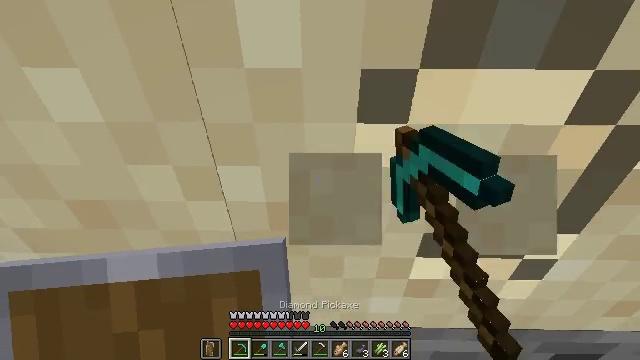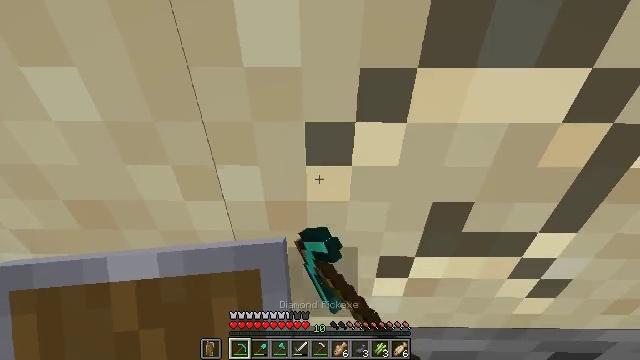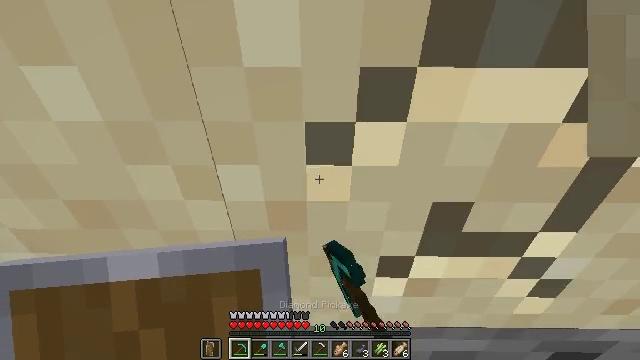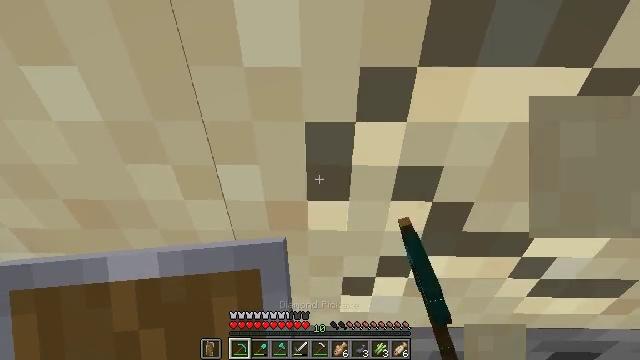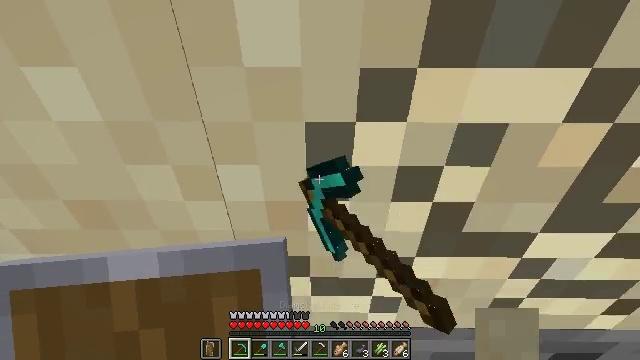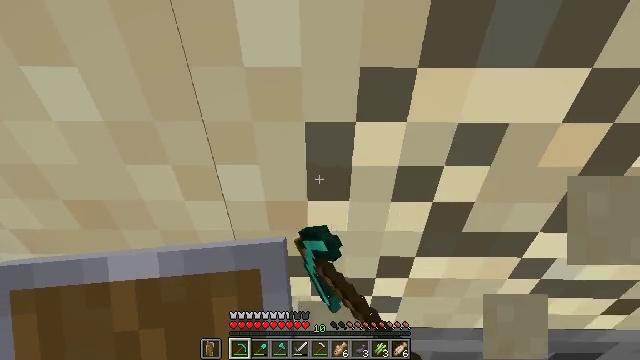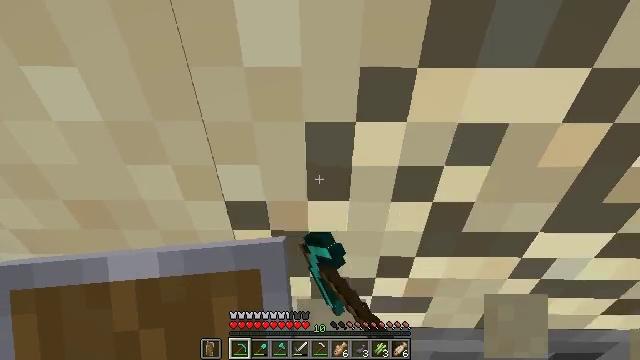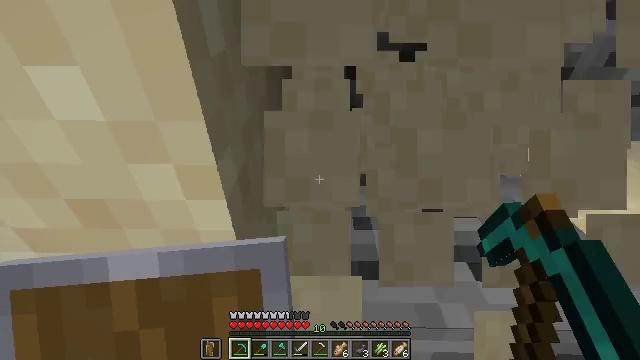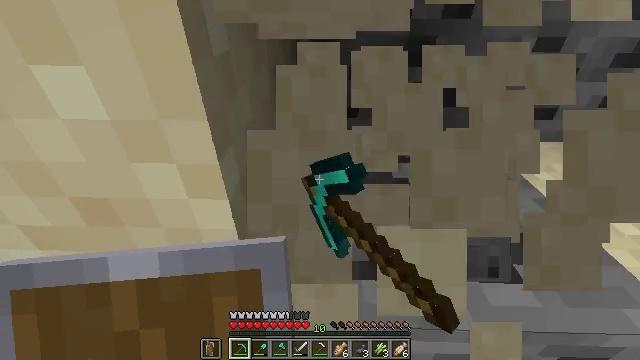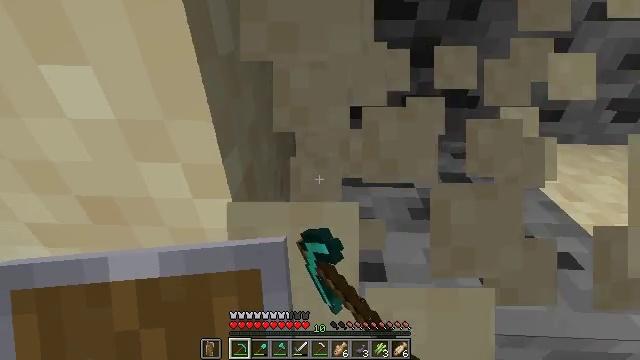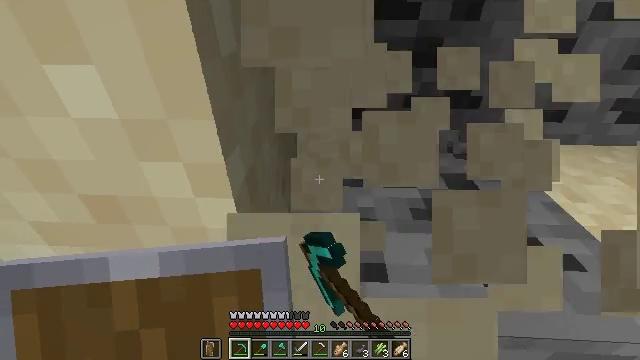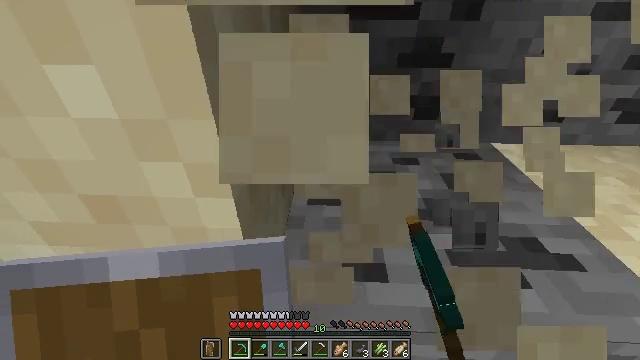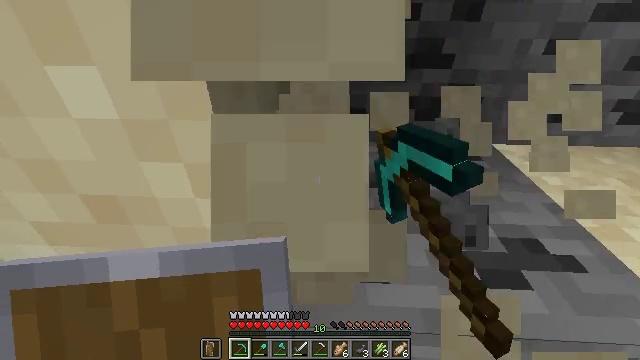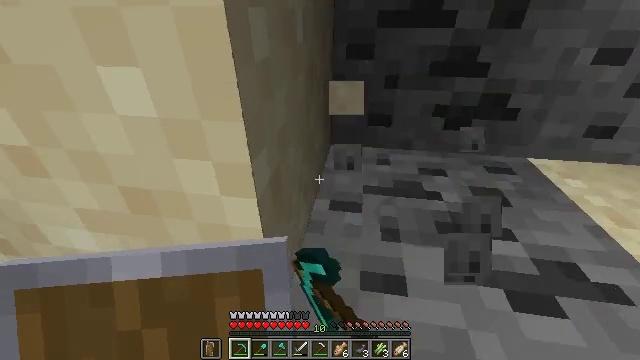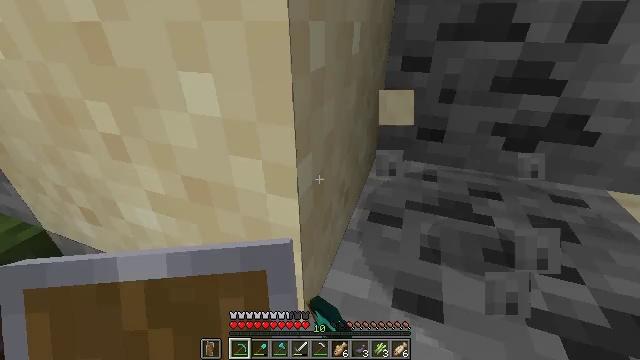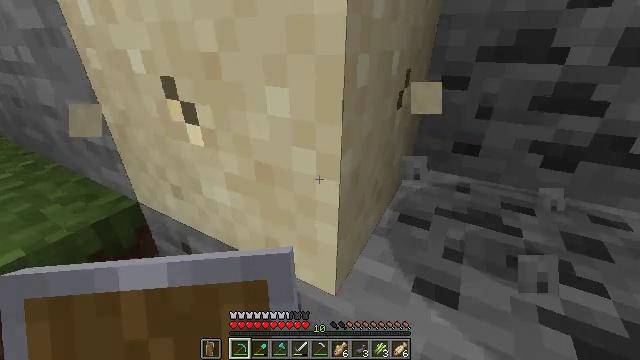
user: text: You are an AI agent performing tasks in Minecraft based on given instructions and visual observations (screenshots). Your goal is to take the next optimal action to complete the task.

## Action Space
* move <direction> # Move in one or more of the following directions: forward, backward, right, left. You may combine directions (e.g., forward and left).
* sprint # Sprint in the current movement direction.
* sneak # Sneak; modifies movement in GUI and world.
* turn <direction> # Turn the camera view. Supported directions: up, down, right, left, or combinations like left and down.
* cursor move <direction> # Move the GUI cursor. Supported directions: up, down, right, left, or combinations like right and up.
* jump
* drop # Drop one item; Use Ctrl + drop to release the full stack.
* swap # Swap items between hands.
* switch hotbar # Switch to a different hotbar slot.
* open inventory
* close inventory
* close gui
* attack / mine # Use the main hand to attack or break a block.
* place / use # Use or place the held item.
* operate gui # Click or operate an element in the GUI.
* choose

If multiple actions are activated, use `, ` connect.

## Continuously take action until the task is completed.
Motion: motion action
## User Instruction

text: Mine sand by the water.
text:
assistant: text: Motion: attack / mine
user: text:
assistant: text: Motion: attack / mine
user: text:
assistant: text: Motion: attack / mine
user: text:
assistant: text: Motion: attack / mine
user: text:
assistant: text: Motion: attack / mine
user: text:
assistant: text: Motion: attack / mine
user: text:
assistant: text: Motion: attack / mine
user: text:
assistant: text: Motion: attack / mine
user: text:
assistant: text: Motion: attack / mine
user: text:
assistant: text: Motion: attack / mine
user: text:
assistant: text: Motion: attack / mine
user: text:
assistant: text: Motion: attack / mine
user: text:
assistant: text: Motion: turn left and up, attack / mine
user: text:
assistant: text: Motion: move back, turn left and up, attack / mine
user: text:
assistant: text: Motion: move back, turn left and up, attack / mine
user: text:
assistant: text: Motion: turn left and up, attack / mine
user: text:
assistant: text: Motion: turn left and up, attack / mine
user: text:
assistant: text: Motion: turn left and up, attack / mine
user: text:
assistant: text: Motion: turn up, attack / mine
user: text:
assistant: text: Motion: attack / mine
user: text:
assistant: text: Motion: attack / mine
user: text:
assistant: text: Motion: attack / mine
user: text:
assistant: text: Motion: attack / mine
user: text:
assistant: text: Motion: attack / mine
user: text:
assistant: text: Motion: attack / mine
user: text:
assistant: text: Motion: attack / mine
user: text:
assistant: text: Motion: attack / mine
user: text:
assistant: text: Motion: attack / mine
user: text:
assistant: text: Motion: attack / mine
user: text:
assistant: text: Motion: attack / mine